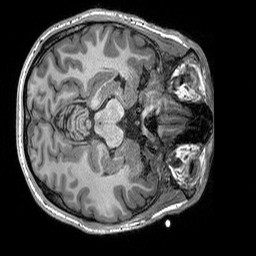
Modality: T1w
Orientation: axial
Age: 29
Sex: male
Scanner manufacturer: siemens
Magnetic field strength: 3 T
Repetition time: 2.3 s
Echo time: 0.00298 s